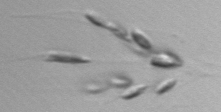
Label: Dinobryon